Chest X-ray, AP view. Patient: 40 years old, sex F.
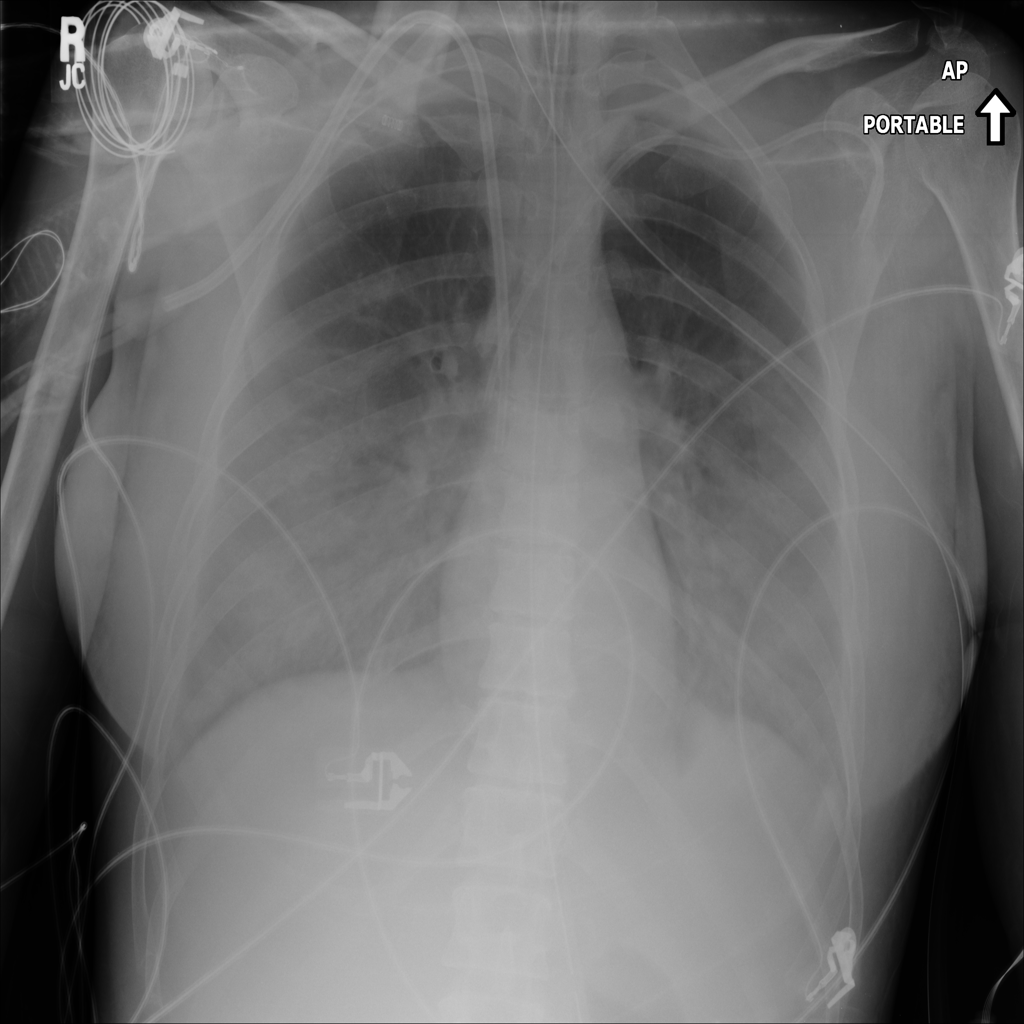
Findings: Effusion, Infiltration